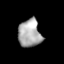
Tissue: lung
Cell type: Myeloid cells
Senescence score: 0.1675
Nuclear area (px): 613
Mean DAPI intensity: 170.318